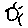
Label: sun